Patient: sex M, age 35
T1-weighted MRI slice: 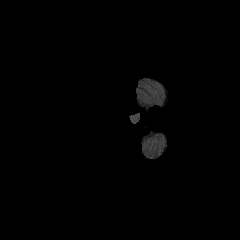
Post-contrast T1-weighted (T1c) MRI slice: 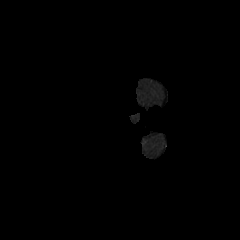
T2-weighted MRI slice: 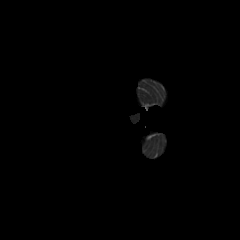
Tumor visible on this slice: no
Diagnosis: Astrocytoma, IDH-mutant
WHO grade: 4